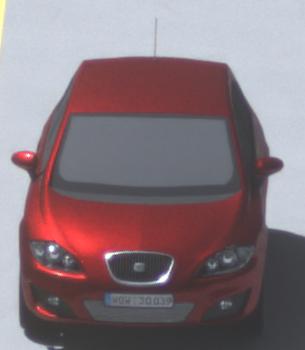
Make: SEAT
Model: Leon 1.4
Detailed model: Leon (1P)
Model produced from: 2009/04
Model produced until: 2010/08
Doors: 5
Color: red
Road condition: dry road
Daytime: midday
Contrast: medium contrast